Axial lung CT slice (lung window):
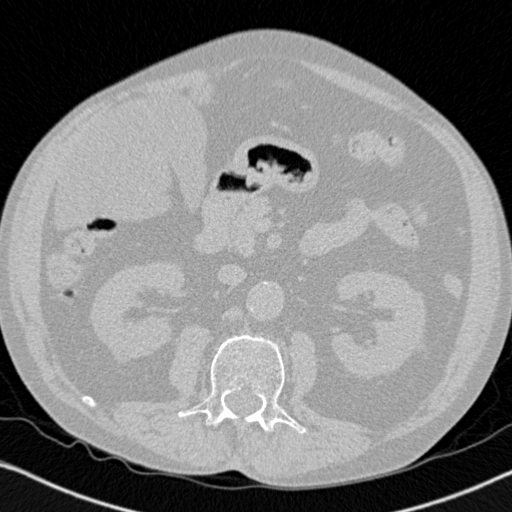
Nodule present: no